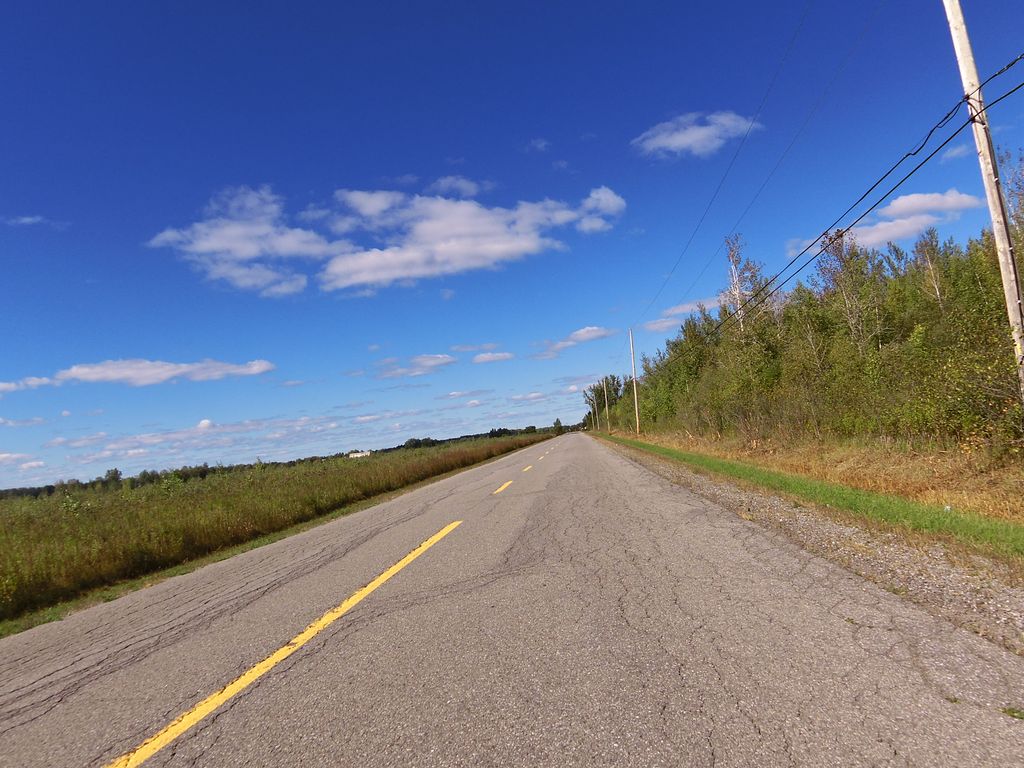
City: ottawa-gatineau